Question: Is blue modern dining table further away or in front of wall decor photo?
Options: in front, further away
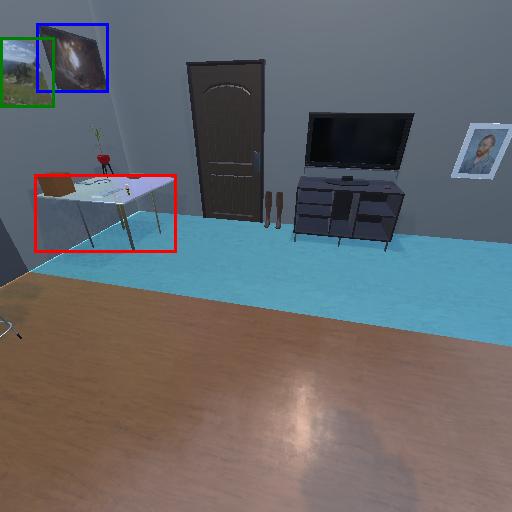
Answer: in front